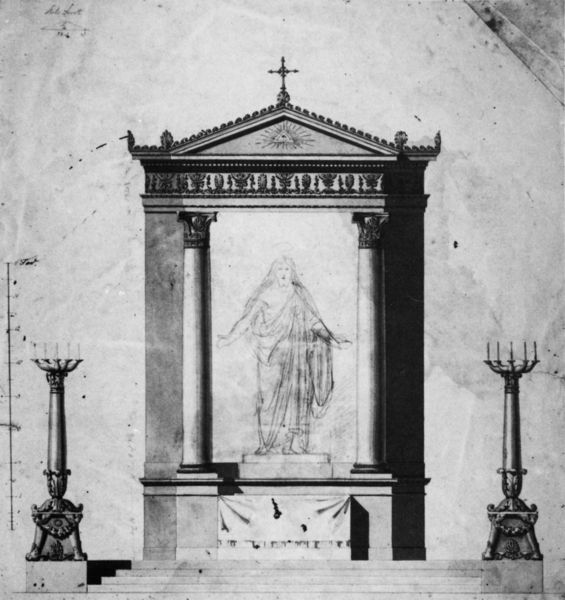
Titel: Christus, gezeichnet in einem Plan aus C.F. Hansens Bauhütte.
Künstler: Bertel Thorvaldsen
Institution: Kopenhagen, Thorvaldsen Museum
Schlagwörter: gott, weiß, frau, grau, marmor, schwarz, säule, säulen, zeichnung, dach, muster, stein, kirche, auge, figur, skulptur, statue, bogen, giebel, treppe, inschrift, verzierung, kerze, kerzen, stufen, tor, foto, kreuz, altar, kerzenständer, christus, erscheinung, plan, tempel, heilige, gottheit, heilig, maria, massstab, satue, geilige